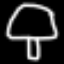
Label: mushroom